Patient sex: M
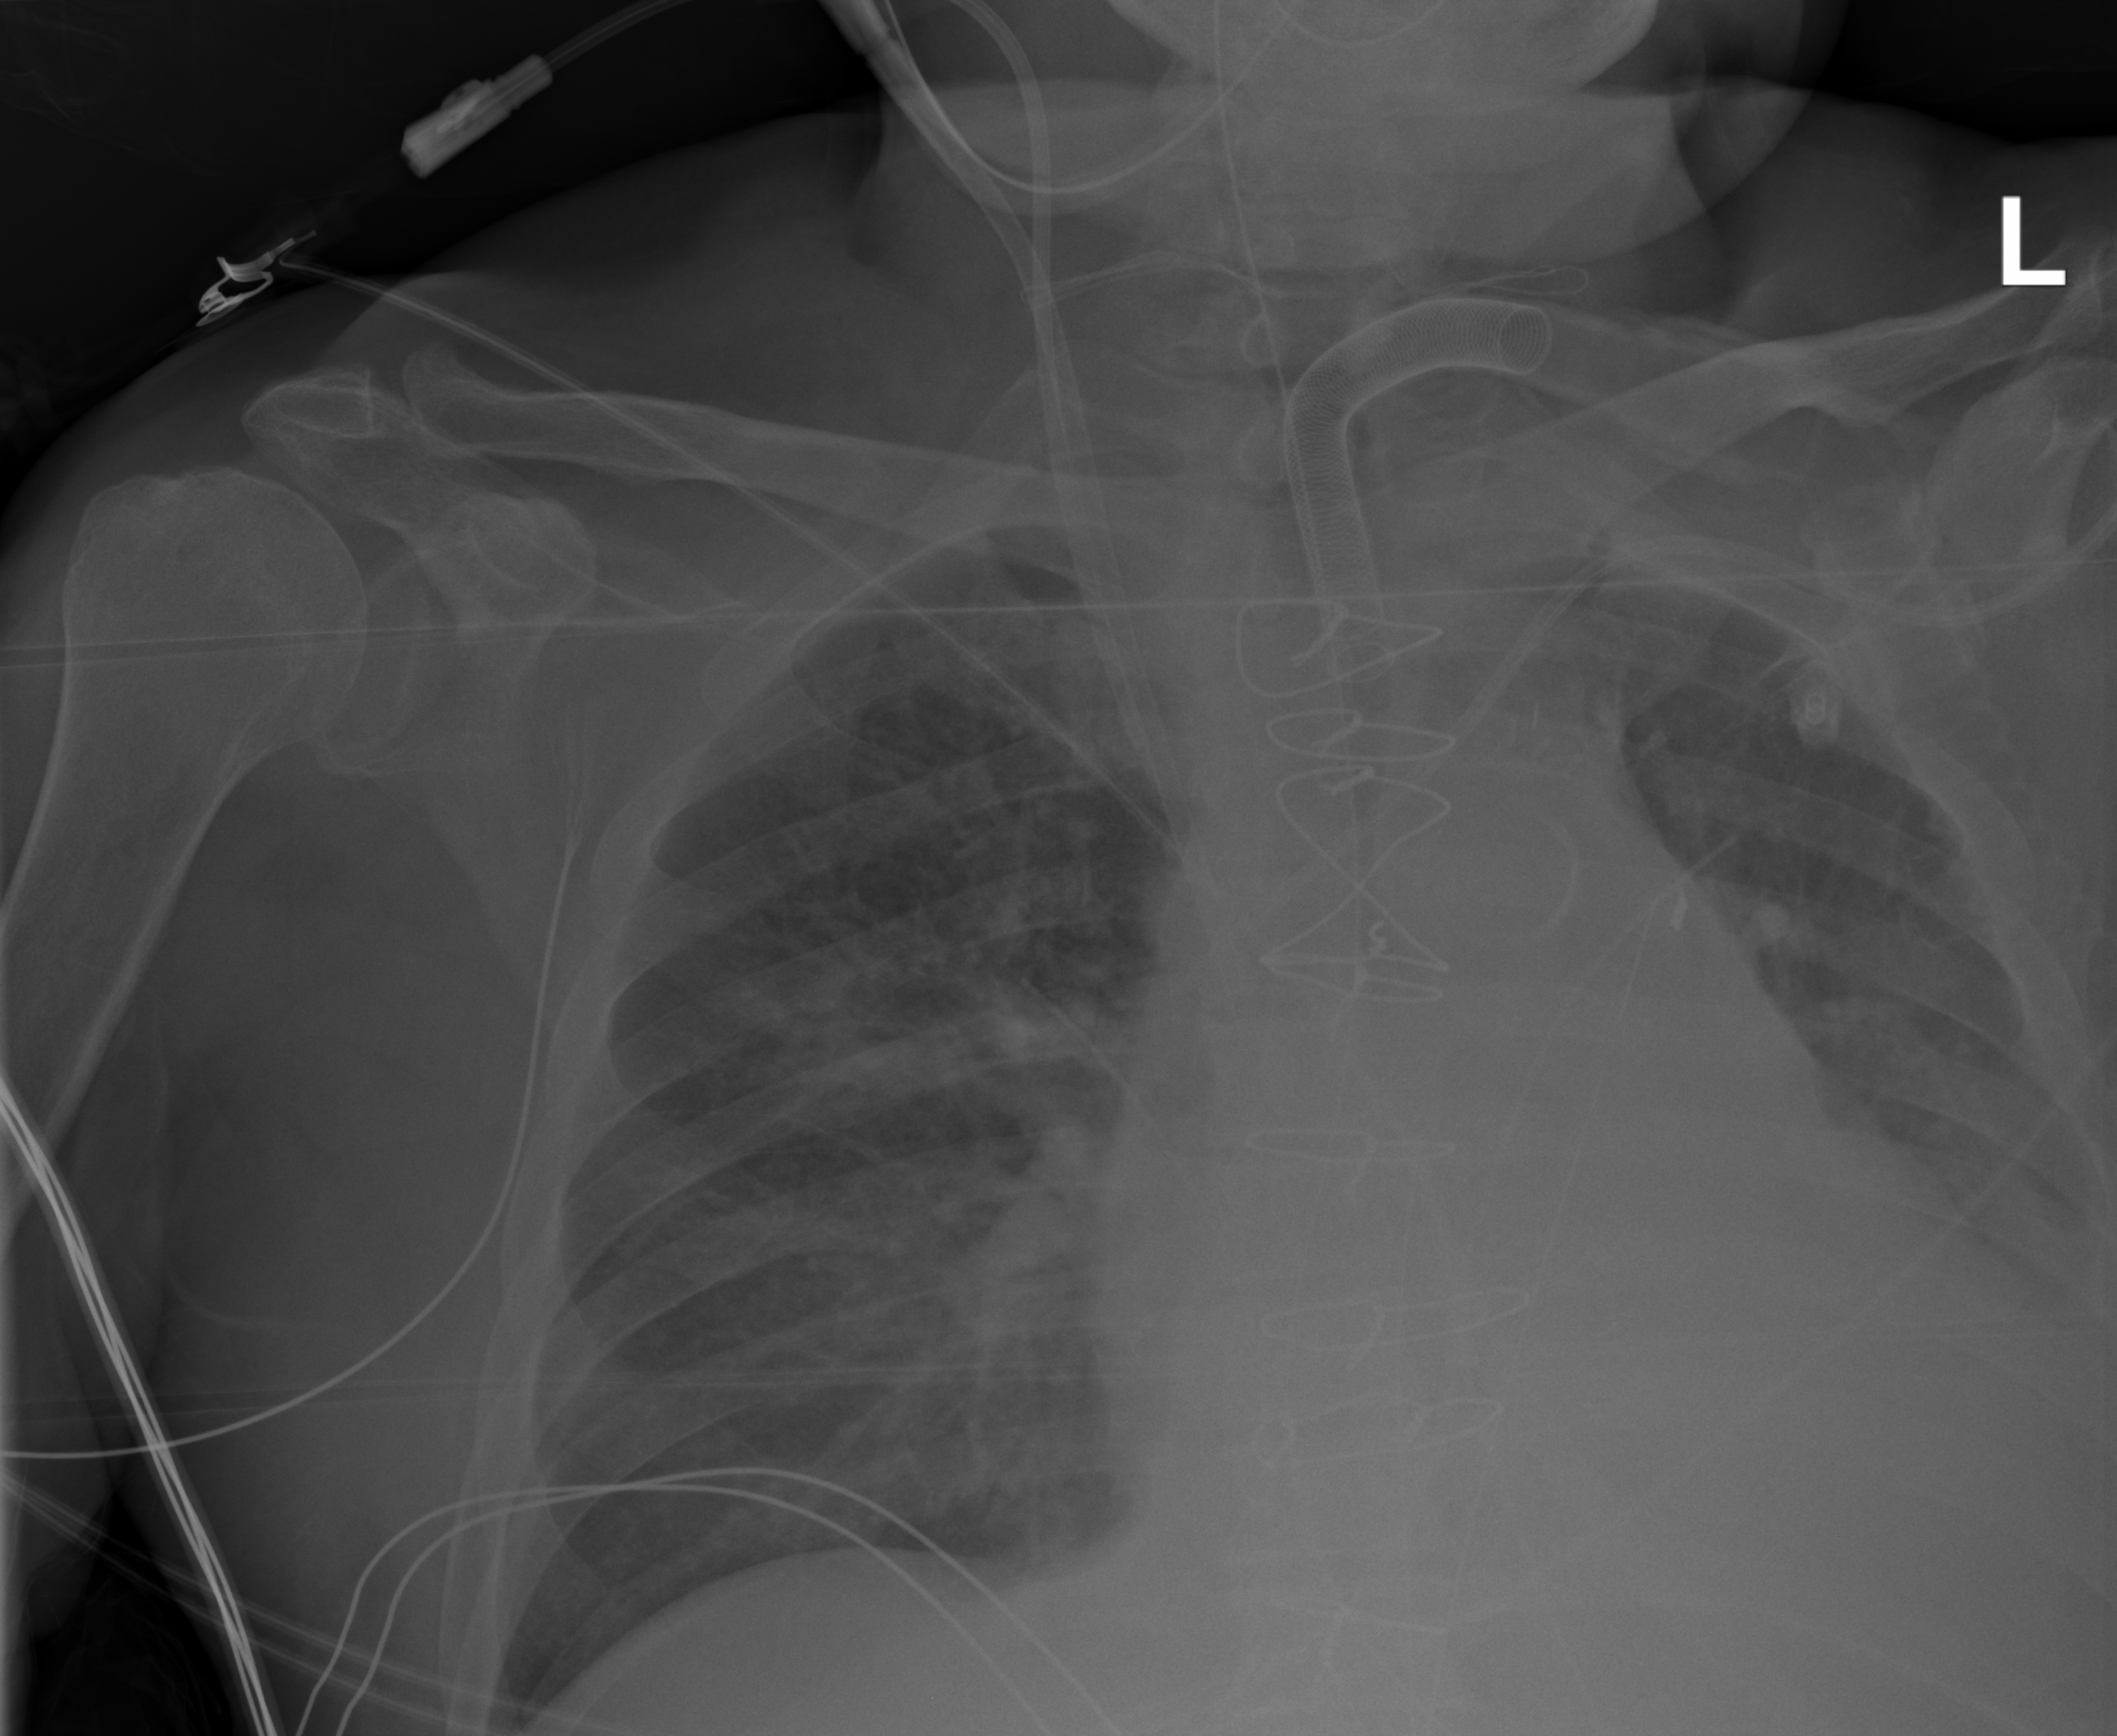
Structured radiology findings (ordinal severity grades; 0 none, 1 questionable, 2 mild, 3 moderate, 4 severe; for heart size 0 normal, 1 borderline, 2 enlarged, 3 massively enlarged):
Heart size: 2
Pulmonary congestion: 2
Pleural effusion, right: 0
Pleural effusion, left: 2
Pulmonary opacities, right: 2
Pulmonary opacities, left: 2
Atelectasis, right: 2
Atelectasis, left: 2